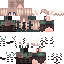
A female human skin with medium skin, wearing brown long hair dressed in a blue hoodie and brown pants, featuring a closed mouth.